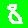
Digit: 8